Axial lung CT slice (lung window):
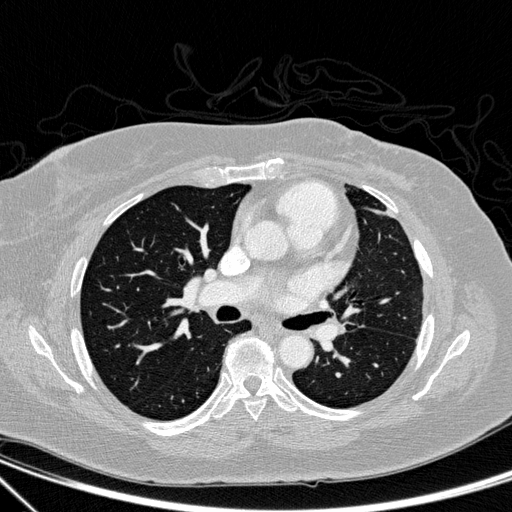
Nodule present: no